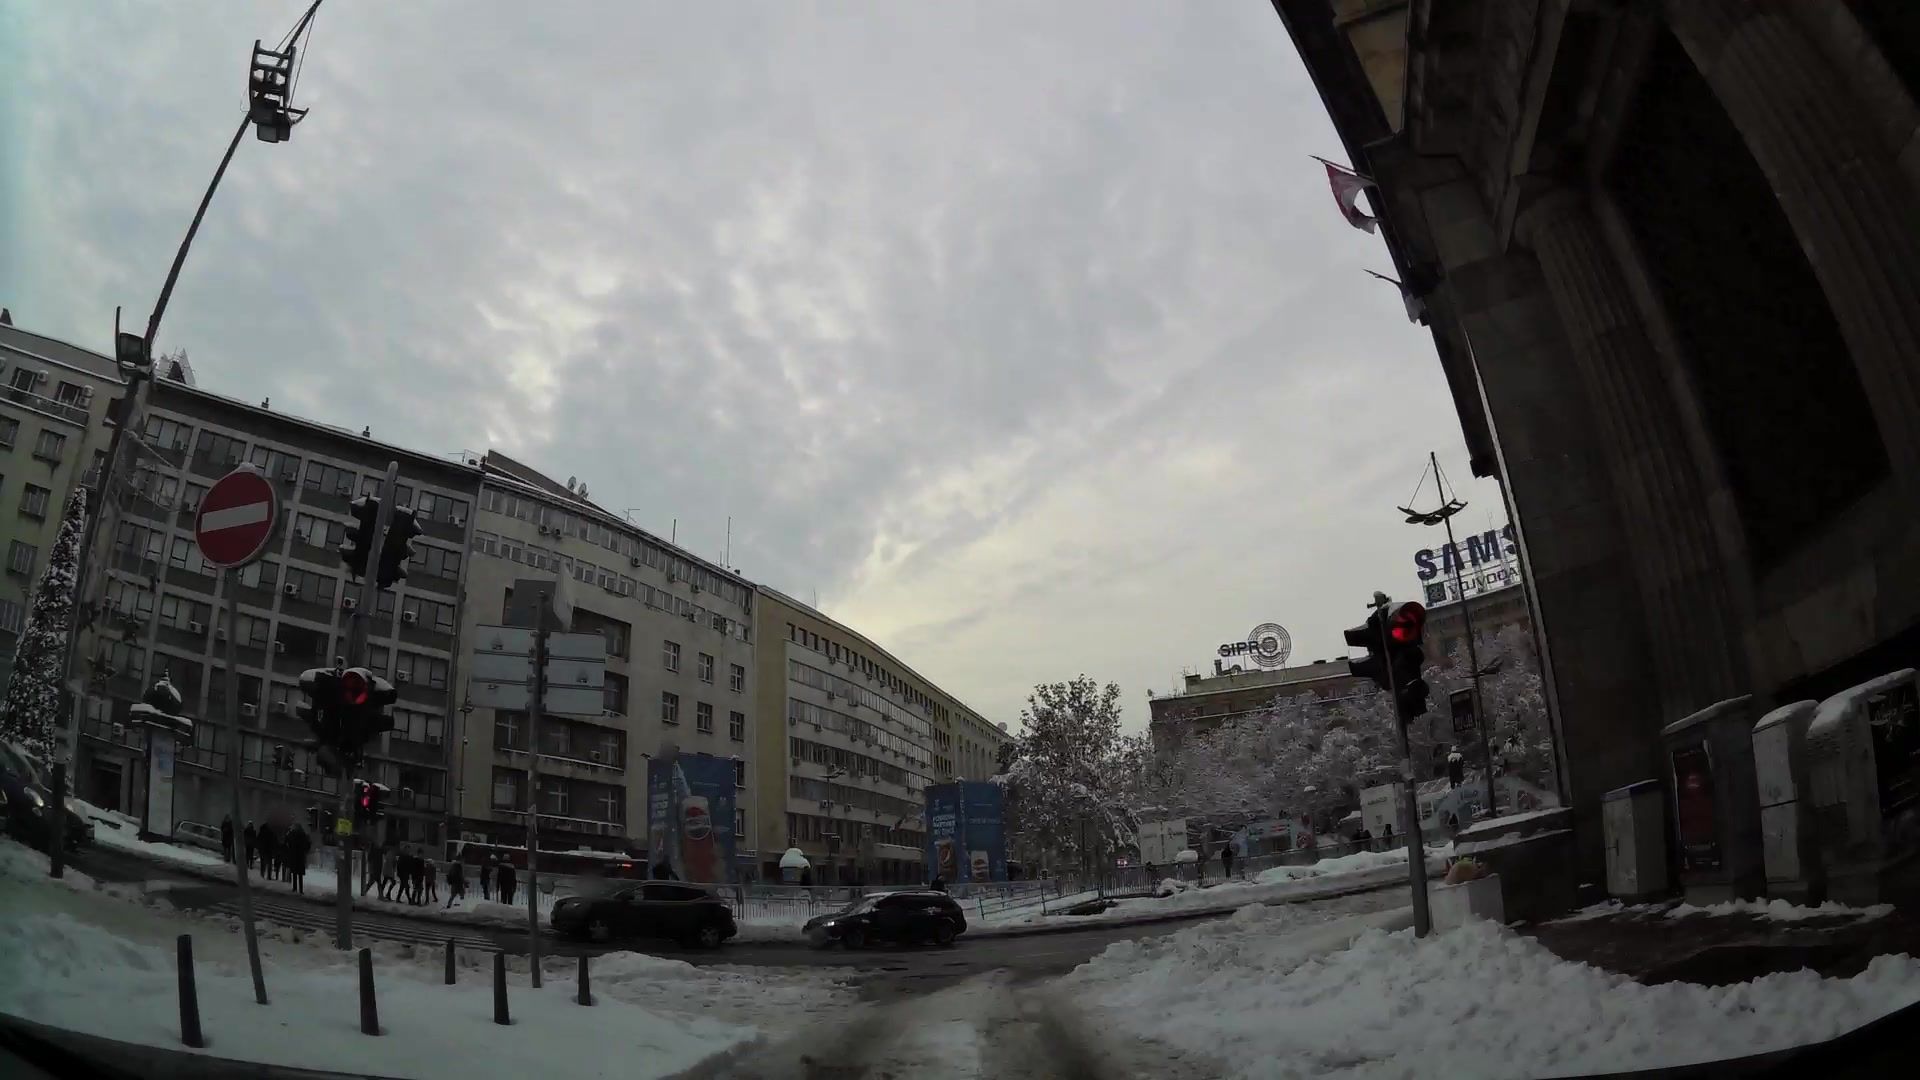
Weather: snowy
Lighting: day
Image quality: good
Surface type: driving surface
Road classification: residential
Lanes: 1
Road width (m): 6.0
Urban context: urban centre
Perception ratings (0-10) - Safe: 3.12, Lively: 7.85, Beautiful: 3.93, Boring: 6.45, Depressing: 6.04, Wealthy: 4.37